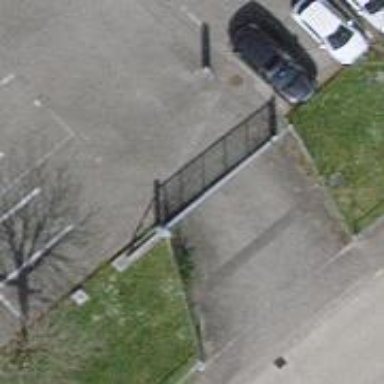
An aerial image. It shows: Fence.